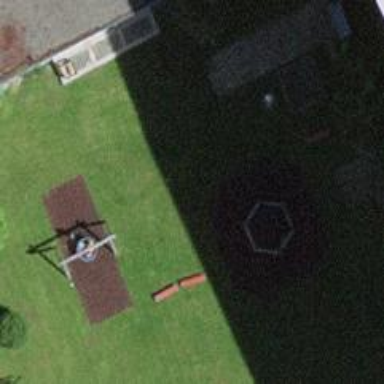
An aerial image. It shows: Playground area for leisure activities on the land.